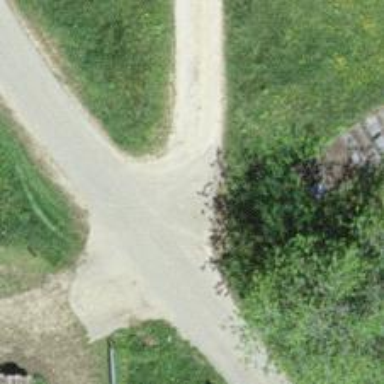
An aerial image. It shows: Marked trail on grade2 track.